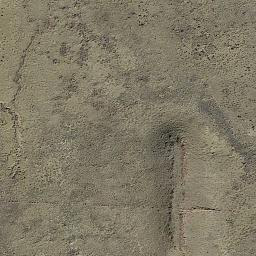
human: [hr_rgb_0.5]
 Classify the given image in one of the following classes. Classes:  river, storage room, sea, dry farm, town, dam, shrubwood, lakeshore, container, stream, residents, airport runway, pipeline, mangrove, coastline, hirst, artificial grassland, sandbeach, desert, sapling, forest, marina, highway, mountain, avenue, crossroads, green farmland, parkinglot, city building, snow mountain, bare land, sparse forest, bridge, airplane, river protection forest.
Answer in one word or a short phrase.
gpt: bare land